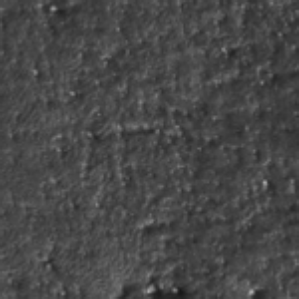
Label: frost